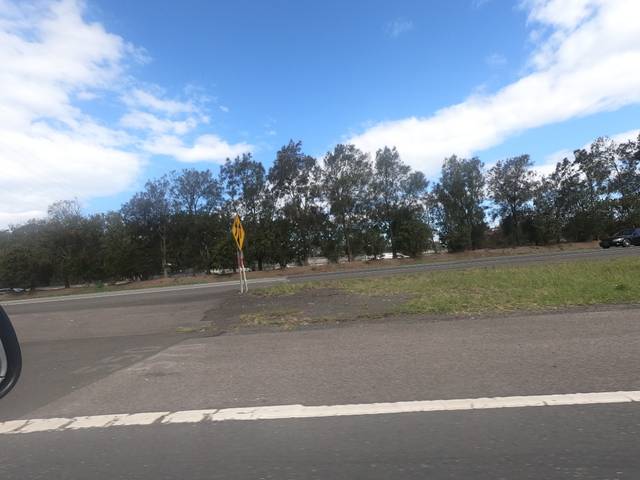
Region: Australia
Coordinates: -34.471, 150.834